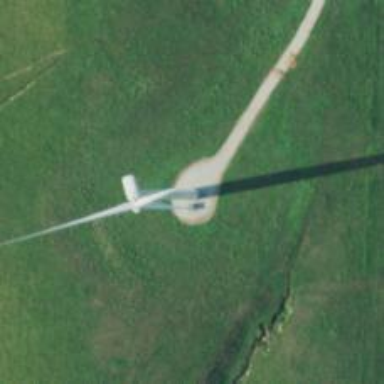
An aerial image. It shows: Wind generator using horizontal axis wind turbines.